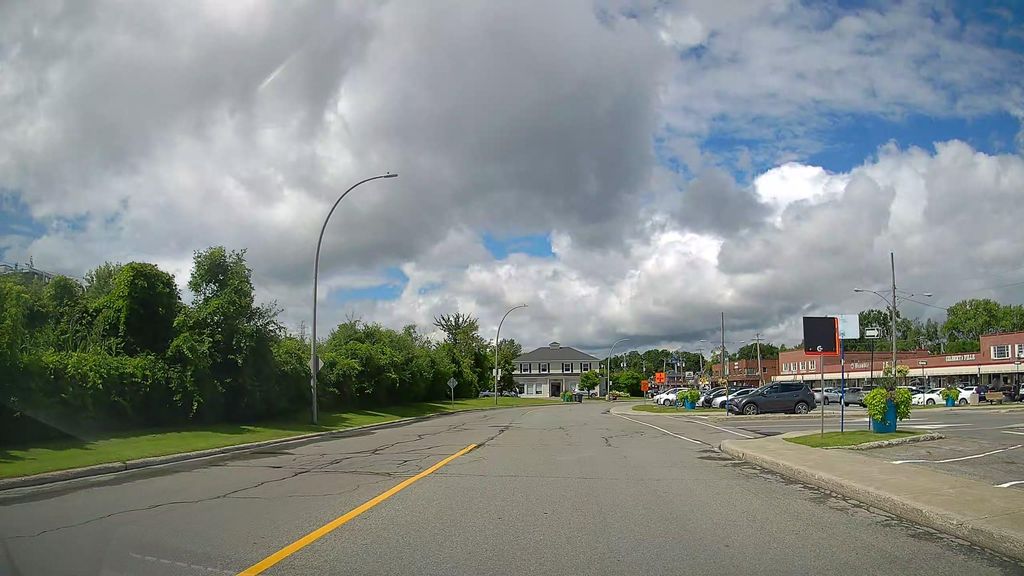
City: montreal